Field crop: maize
Growth stage: 1
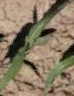
Species: maize